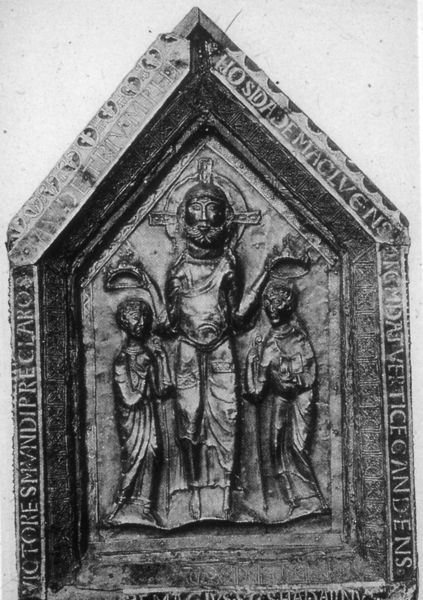
Titel: Hadelinusschrein
Standort: Herkunftsregion: (Maasland) (EU - Maasland)
Schlagwörter: gott, mann, dreieck, menschen, männer, schwarz, weiss, bart, johannes, rahmen, stein, bild, hände, drei, personen, krone, stock, skulptur, relief, schrift, giebel, schriftzug, könig, spitz, inschrift, metall, bronze, foto, fotografie, messing, kreuz, text, buchstaben, beten, heiligenschein, nimbus, christus, jesus, kreuzigung, krönung, segen, könige, königin, jünger, mandala, heilig, dreieckig, kronen, latein, ottonisch, reliquiar, trias, karolingisch, hausförmig, drumherum